【题型】解答题　【知识点】立体几何　【难度】medium
如图，在 \(Rt\triangle AOB\) 中，\(\angle OAB = \frac{\pi}{6}\)，斜边 \(AB = 4\)，以直线 \(AO\) 为轴旋转 \(Rt\triangle AOB\) 得到 \(Rt\triangle AOC\)，且二面角 \(B-AO-C\) 是直二面角，动点 \(D\) 在斜边 \(AB\) 上.

(1) 求证：平面 \(COD \perp\) 平面 \(AOB\)；

(2) 求 \(CD\) 与平面 \(AOB\) 所成角中最大角的正切值；

(3) 当 \(D\) 为 \(AB\) 中点时，继续以直线 \(AO\) 为轴旋转 \(Rt\triangle AOB\) 得到 \(Rt\triangle AOE\)，当直线 \(ED\) 与 \(OB\) 所成角为 \(60^\circ\) 时，求点 \(E\) 位置.

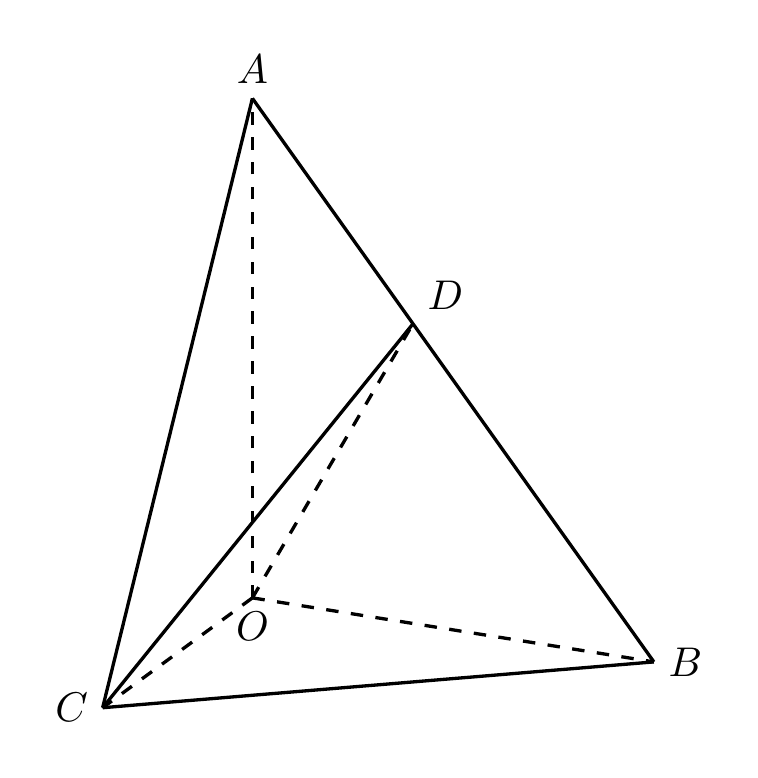
【解答】
【详解】(1) 依题意，\(OB \perp OA\)，\(OC \perp OA\)，则 \(\angle COB\) 是二面角 \(B-AO-C\) 的平面角，于是 \(\angle COB = 90^\circ\)，即 \(OC \perp OB\)，

而 \(OA \cap OB = O\)，\(OA,OB \subset\) 平面 \(AOB\)，因此 \(OC \perp\) 平面 \(AOB\)，又 \(OC \subset\) 平面 \(COD\)，

所以平面 \(COD \perp\) 平面 \(AOB\).

(2) 由 (1) 知，\(OC \perp\) 平面 \(AOB\)，\(\angle CDO\) 为 \(CD\) 与平面 \(AOB\) 所成的角，\(\tan\angle CDO = \frac{OC}{OD}\)，

由 \(Rt\triangle AOB\)，\(\angle OAB = \frac{\pi}{6}\)，斜边 \(AB = 4\)，得 \(OC = OB = 2\)，于是 \(\tan\angle CDO = \frac{2}{OD}\)，

要 \(\tan\angle CDO\) 最大，当且仅当 \(OD\) 是点 \(O\) 到直线 \(AB\) 的距离，即 \(Rt\triangle AOB\) 斜边 \(AB\) 上的高 \(h = \frac{2 \times 2\sqrt{3}}{4} = \sqrt{3}\)，

所以 \(CD\) 与平面 \(AOB\) 所成角中最大角的正切值是 \(\frac{2}{\sqrt{3}} = \frac{2\sqrt{3}}{3}\).

(3) 由 (1) 知，直线 \(OC,OB,OA\) 两两垂直，以 \(O\) 为原点，直线 \(OC,OB,OA\) 分别为 \(x,y,z\) 轴建立空间直角坐标系，

\textbf{
}

而 \(OA = 2\sqrt{3}\)，则 \(O(0,0,0)\)，\(D(0,1,\sqrt{3})\)，\(B(0,2,0)\)，

在平面 \(COB\) 内，以射线 \(OC\) 为角的始边，线段 \(OC\) 逆时针旋转到 \(OE\) 所成的最小非负角为 \(\theta\)，

则点 \(E(2\cos\theta,2\sin\theta,0)\)，\(\overrightarrow{DE} = (2\cos\theta,2\sin\theta - 1,-\sqrt{3})\)，而 \(\overrightarrow{OB} = (0,2,0)\)，

依题意，\(\cos60^\circ = |\cos\langle \overrightarrow{DE},\overrightarrow{OB} \rangle| = \frac{|\overrightarrow{DE} \cdot \overrightarrow{OB}|}{|\overrightarrow{DE}| |\overrightarrow{OB}|} = \frac{|4\sin\theta - 2|}{\sqrt{8 - 4\sin\theta} \times 2} = \frac{1}{2}\)，而 \(|\sin\theta| \leq 1\)，解得 \(\sin\theta = 1\) 或 \(\sin\theta = -\frac{1}{4}\)，

当 \(\sin\theta = 1\) 时，点 \(E(0,2,0)\)，当 \(\sin\theta = -\frac{1}{4}\) 时，此时 \(\cos\theta = \pm \frac{\sqrt{15}}{4}\)，点 \(E(\pm \frac{\sqrt{15}}{2},-\frac{1}{2},0)\)，

所以点 \(E\) 在以点 \(O\) 为圆心，2 为半径的圆上，可以与点 \(B\) 重合，

或射线 \(OE\) 与射线 \(OB\) 的反向延长线成锐角，且到直线 \(OB\) 的距离为 \(\frac{\sqrt{15}}{2}\).
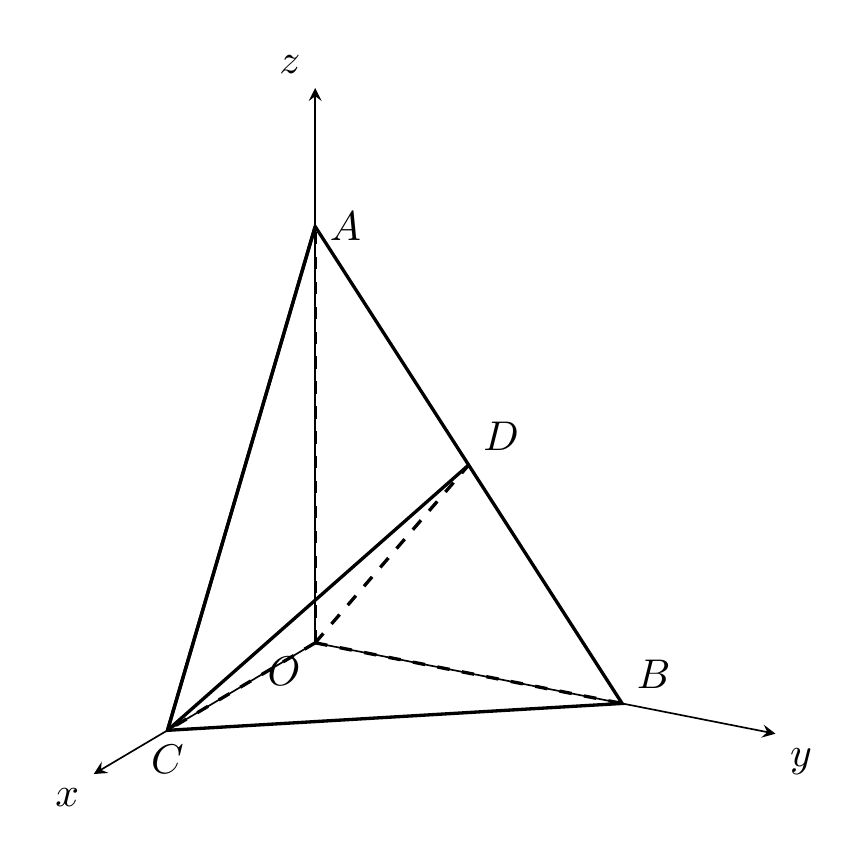